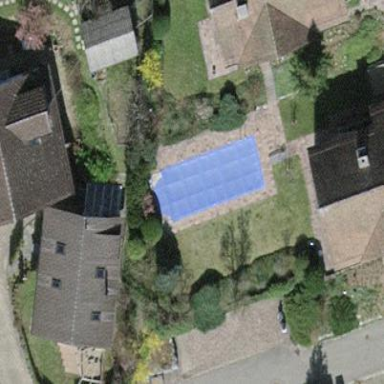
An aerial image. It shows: Swimming pool located in leisure land.